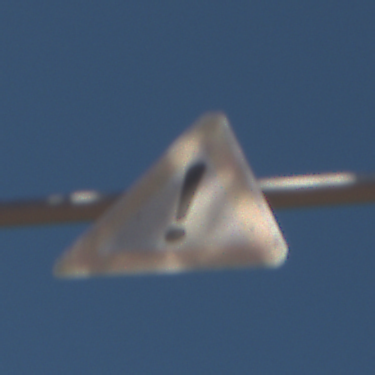
Verkehrszeichen: Gefahrenstelle
Umgebung: Outdoor, Nature
Tageszeit: MorningAfternoon
Wetter: Clear
Licht: Natural
Jahreszeit: Summer
Kontrast: HighContrast